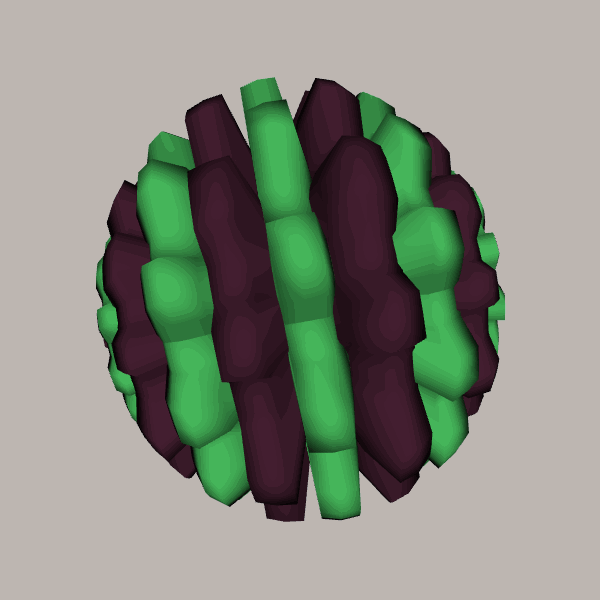
Background: light